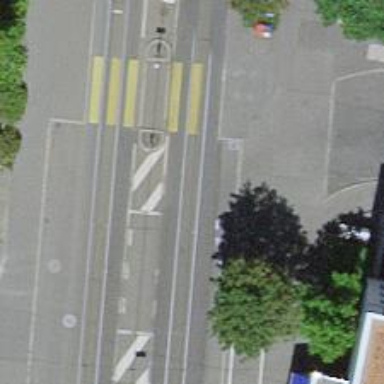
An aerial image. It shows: Tram level crossing on railway.